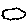
Label: cloud